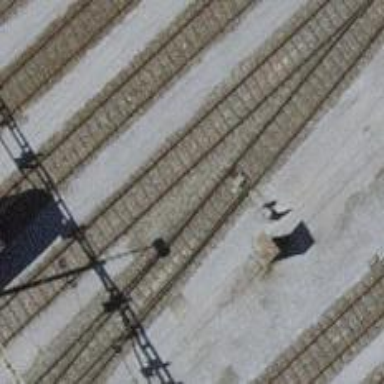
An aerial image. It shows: Railway switch.